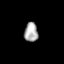
Tissue: prostate
Cell type: Myeloid cells
Senescence score: 0.7312
Nuclear area (px): 259
Mean DAPI intensity: 169.884